Field crop: maize
Growth stage: 2
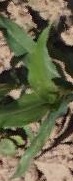
Species: maize